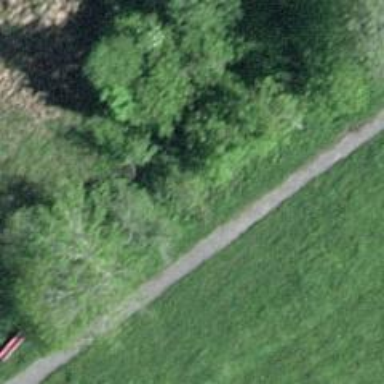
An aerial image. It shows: Red bench.